五年级 · 组合数学
寻找能开 4 把锁的万能钥匙, 此万能钥匙对应一个数, 你知道这个数是多少吗?

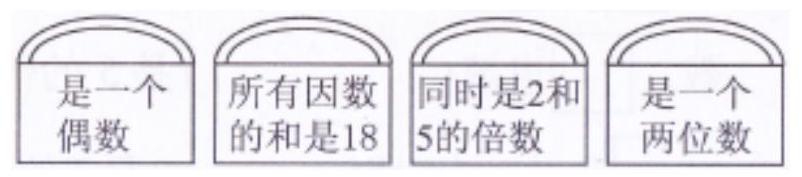
答案: 解10

【详解】略